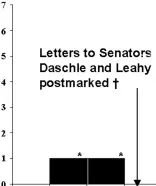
Bioterrorism-related inhalational anthrax cases by week of symptom onset:United States, 2001. The first two cases of inhalational anthrax occurred in Florida. Though no direct exposure source was found, environmental samples of the media company in which these two patients worked and the postal facilities serving the media company yielded Bacillus anthracis spores specifically implicating a B. anthracis-containing letter or package:. , the letters to Senators Thomas Daschle and Patraick Leahy were postmarked in the Trenton, New Jersey, processing and distribution center on October 9, 2001; black bars indicate cases of inhalational anthrax in persons with direct exposure to a B. anthracis-containing letter; gray bars indicate cases of inhalational anthrax persons with no known B. anthracis exposure.
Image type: pathology (acid_fast)